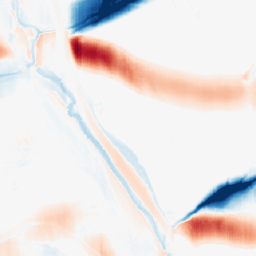
Category: morphological
Decomposition family: morphological_ellipse
Decomposition parameters: operation: average
width: 50
height: 5
Upsampling method: area
Upsampling parameters: scale: 2
Upsampling scale: 2